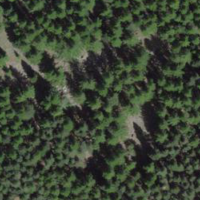
EUNIS habitat code: 44
Species observed at this site:
Gypaetus barbatus